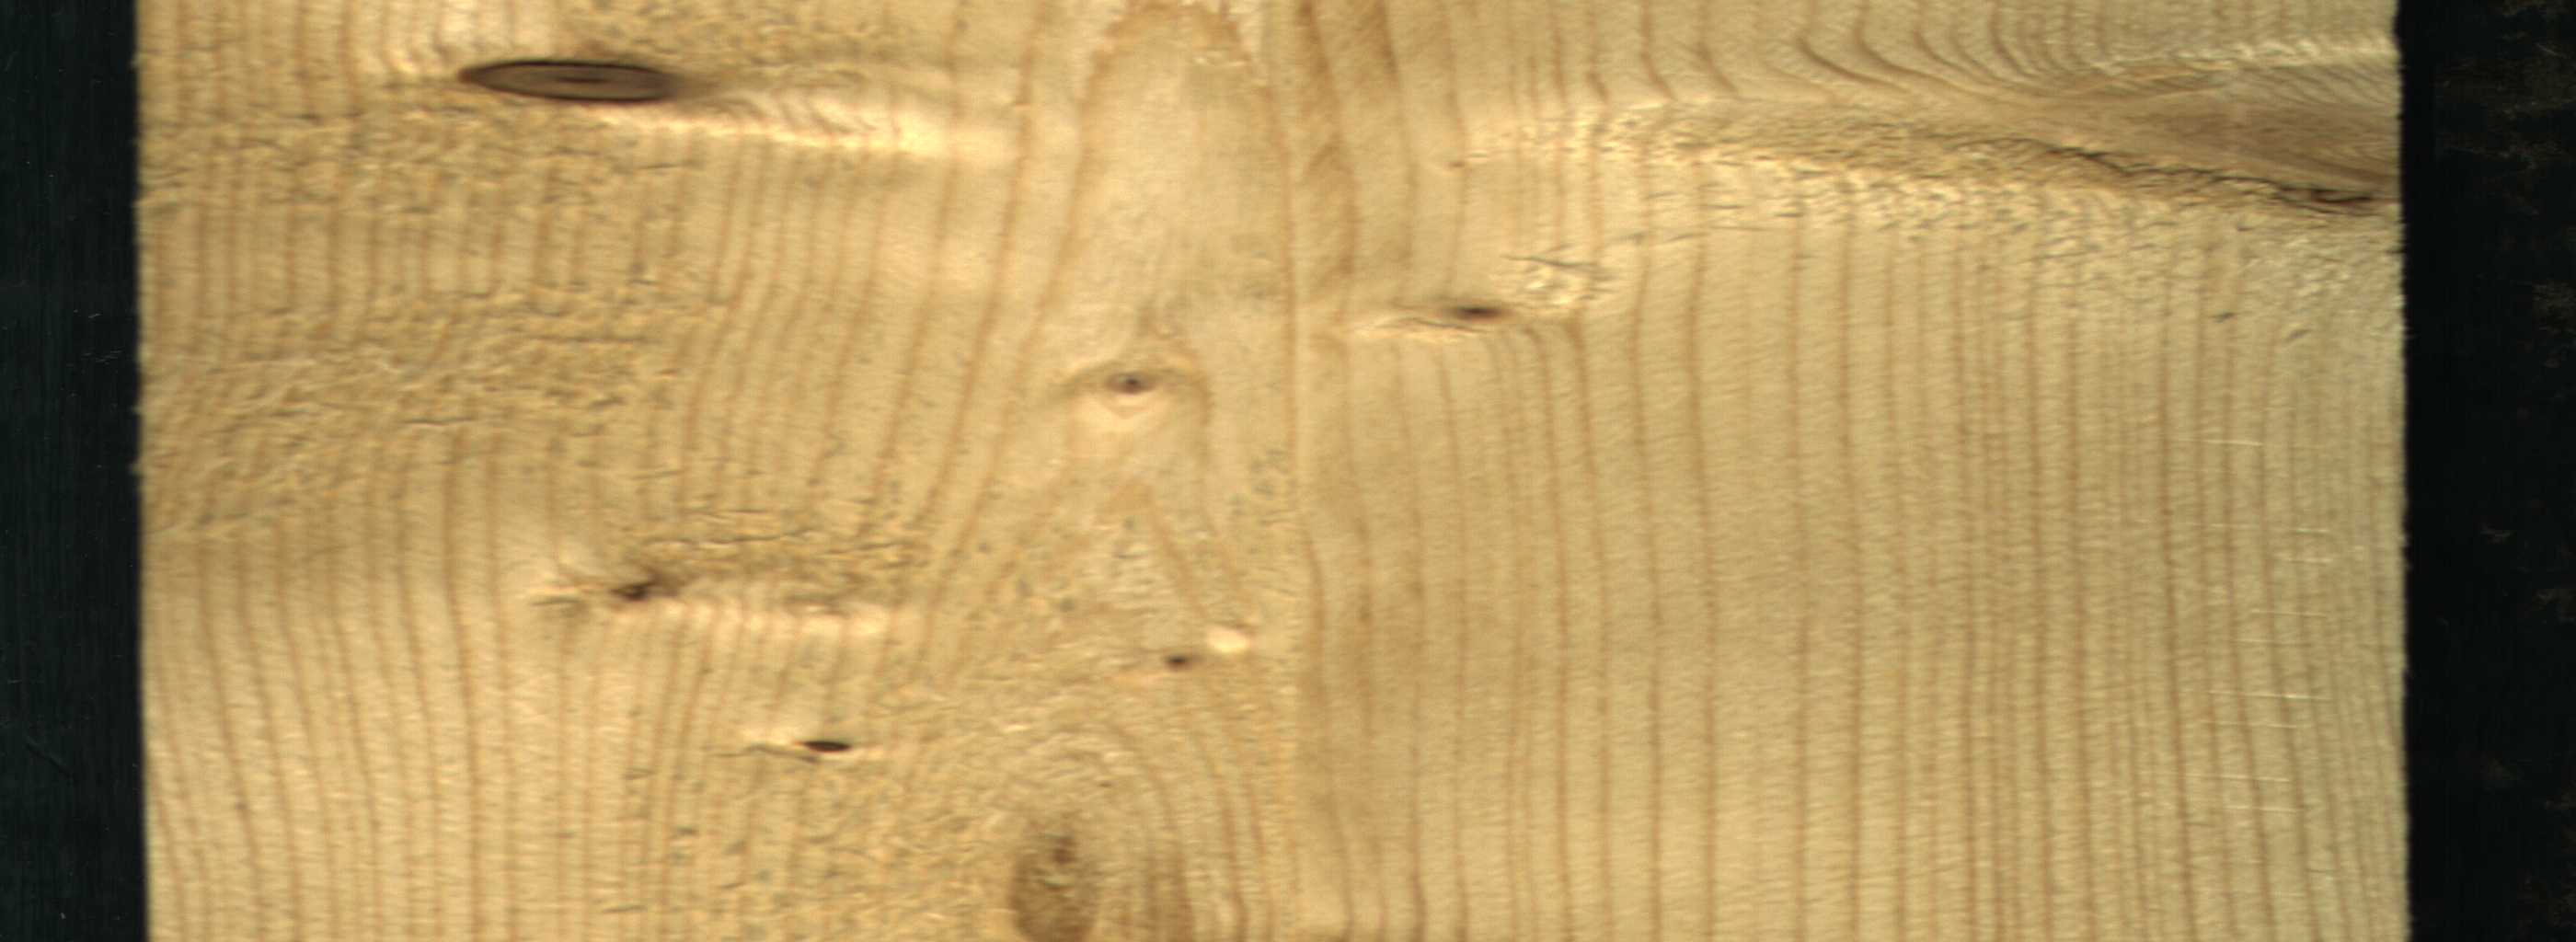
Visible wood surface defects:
Quartzity
Dead_Knot
Dead_Knot
Live_Knot
Live_Knot
Live_Knot
Live_Knot
Live_Knot